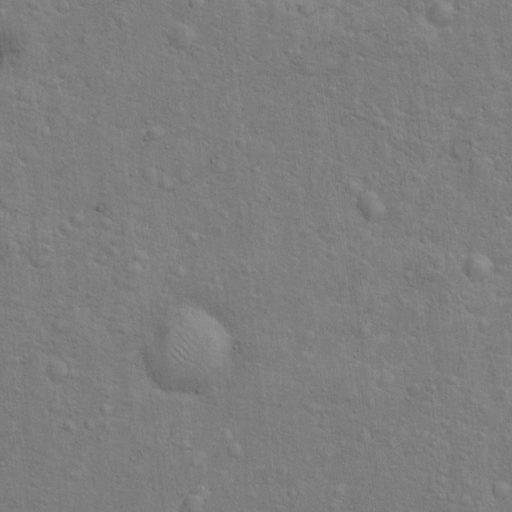
Objects detected: cone